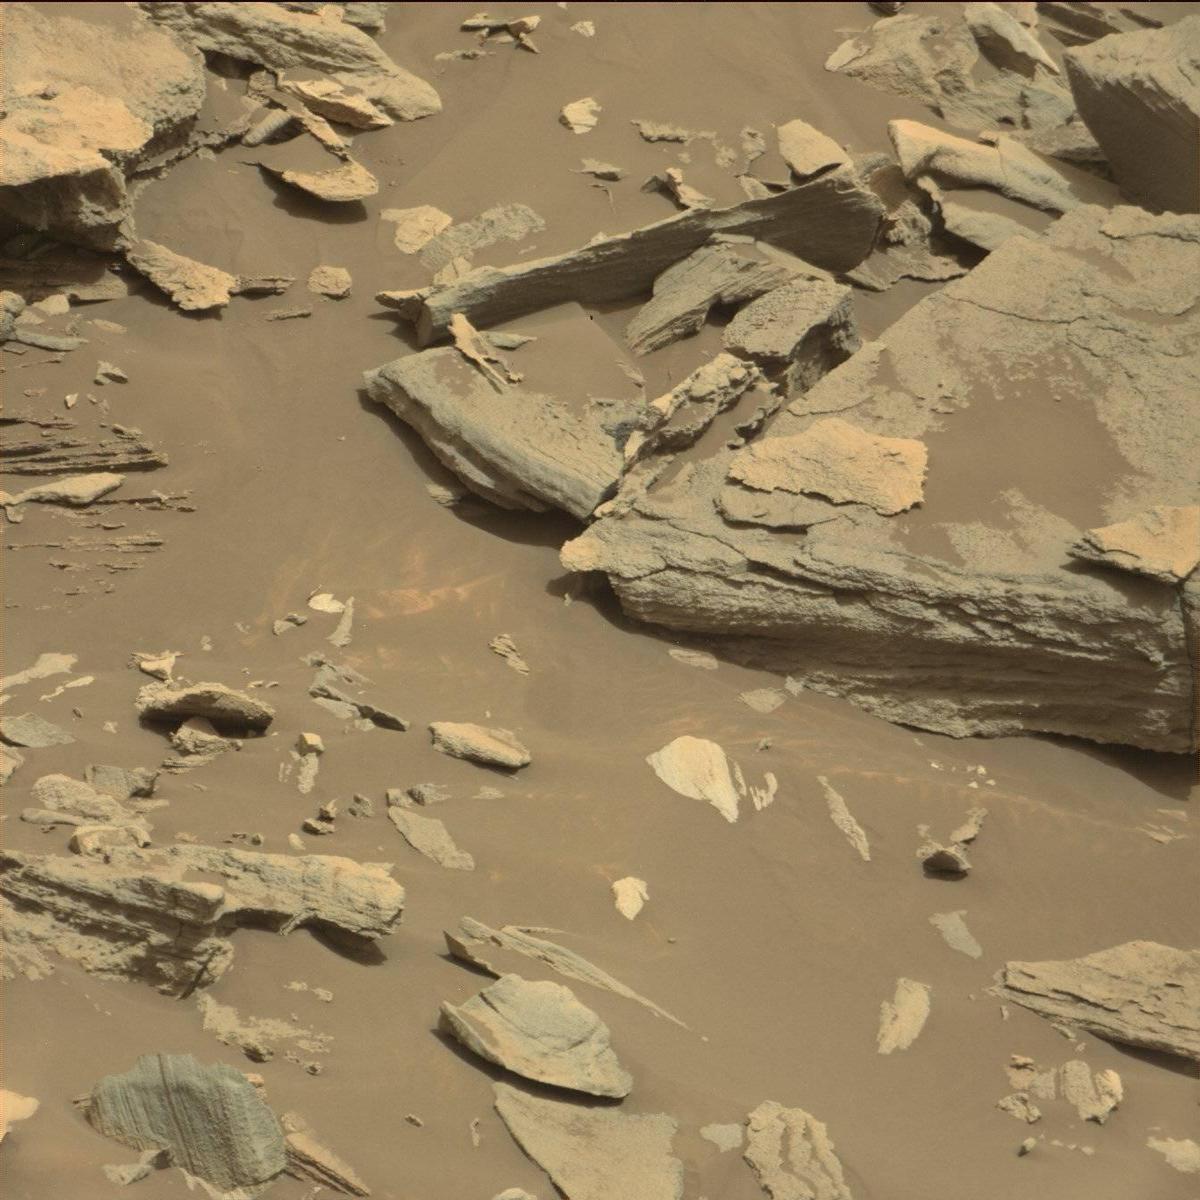
Terrain classes present: Bedrock, Sand / Soil